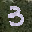
Label: 3